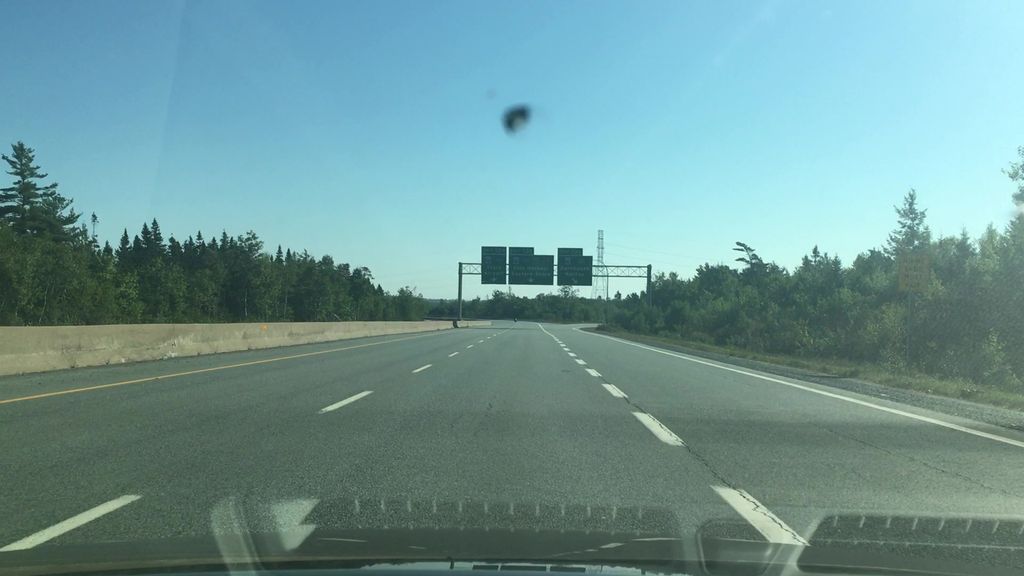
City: halifax